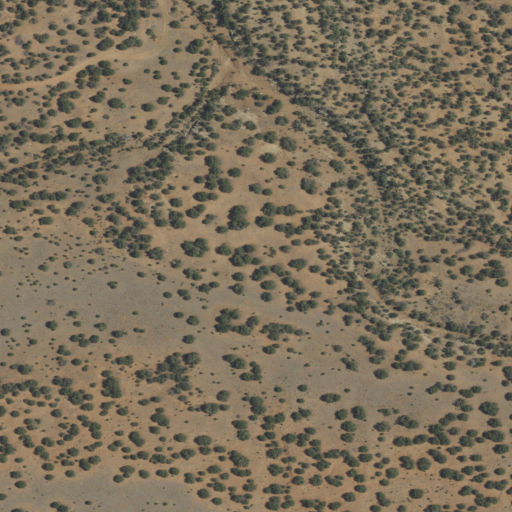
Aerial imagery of valley in New Mexico named Pintada Draw containing only shrub